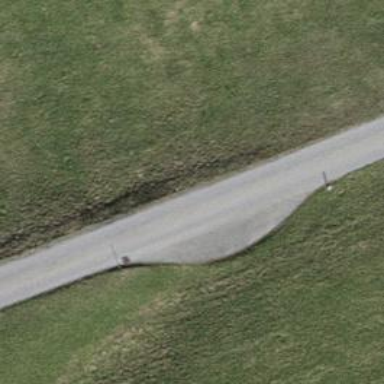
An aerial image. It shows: Passing place on the road.